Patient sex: M
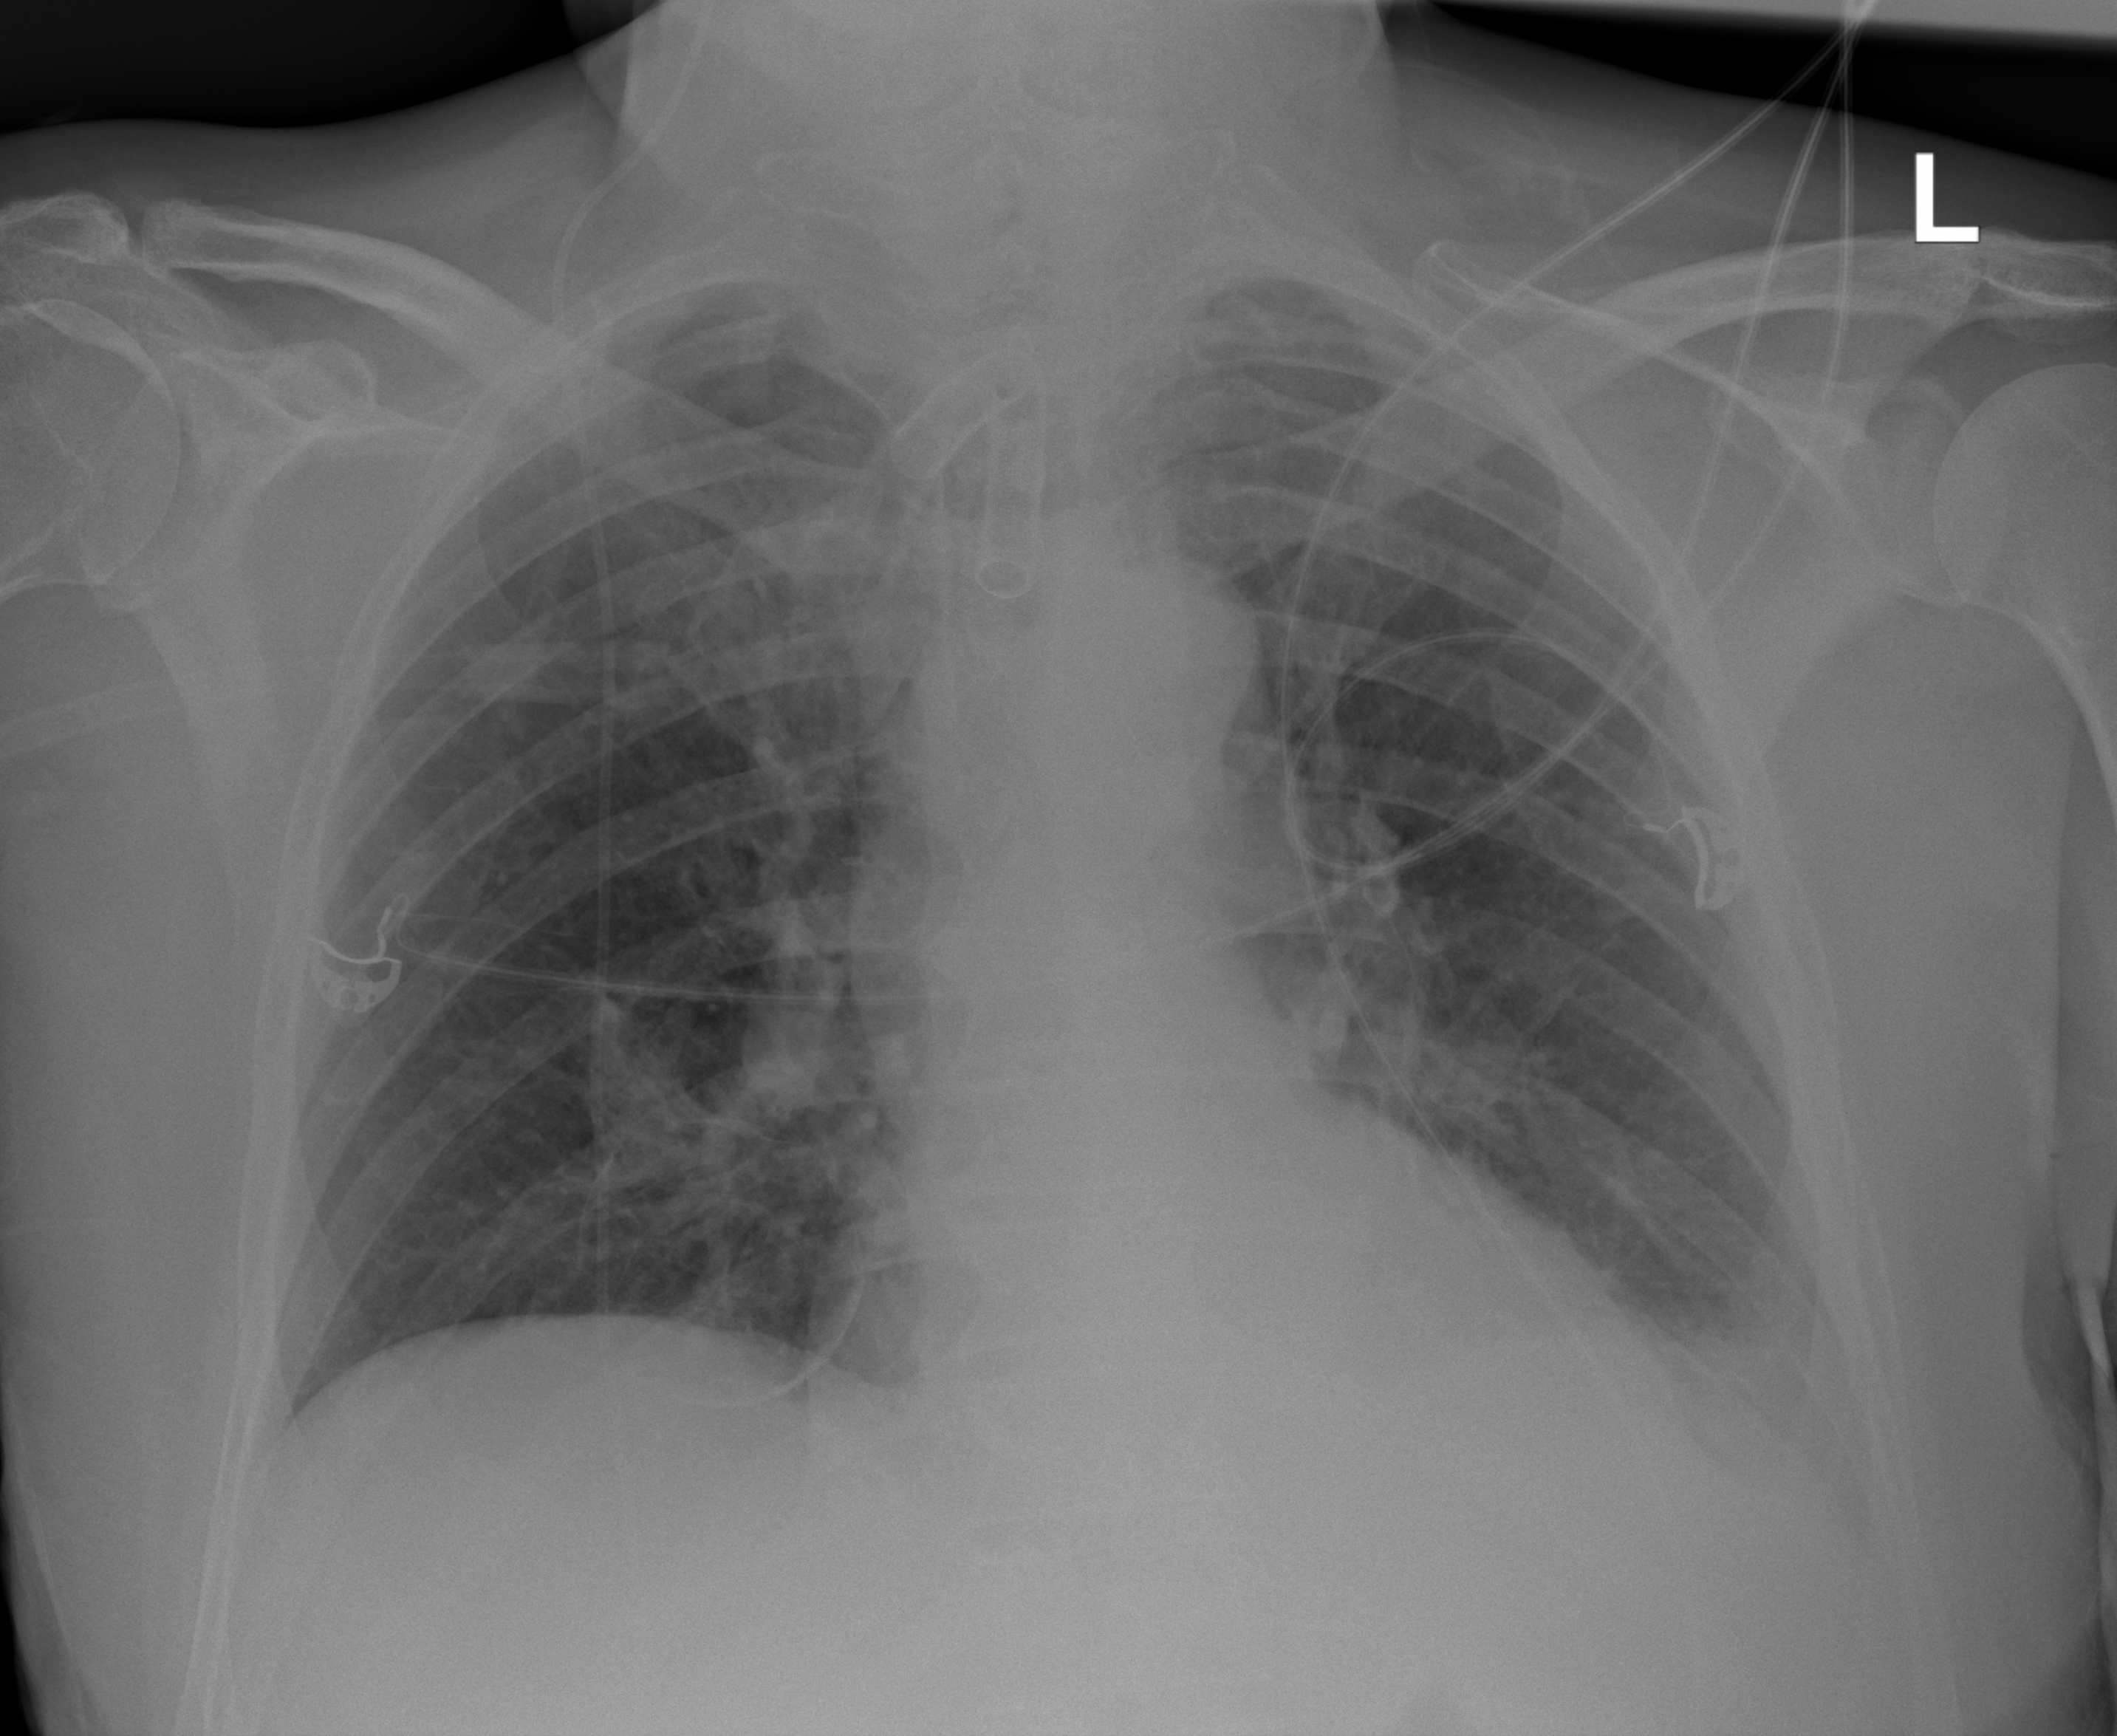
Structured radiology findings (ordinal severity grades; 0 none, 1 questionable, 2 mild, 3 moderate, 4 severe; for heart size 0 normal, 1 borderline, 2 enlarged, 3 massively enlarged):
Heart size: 1
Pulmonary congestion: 0
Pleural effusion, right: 0
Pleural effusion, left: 2
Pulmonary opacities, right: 0
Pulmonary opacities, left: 0
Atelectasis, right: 2
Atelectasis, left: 2